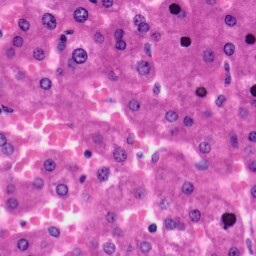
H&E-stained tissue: Liver